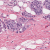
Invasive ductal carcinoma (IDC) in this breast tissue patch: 1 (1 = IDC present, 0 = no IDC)